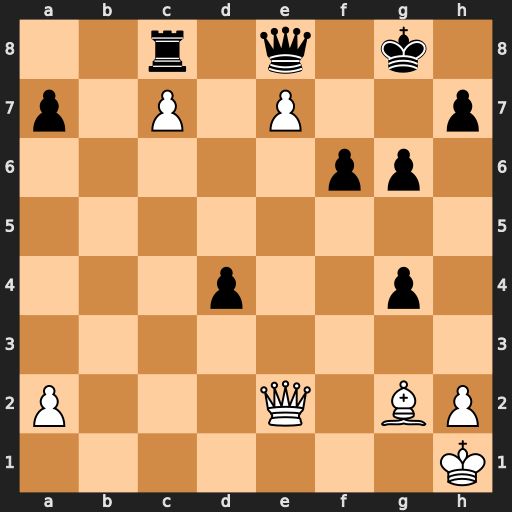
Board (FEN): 2r1q1k1/p1P1P2p/5pp1/8/3p2p1/8/P3Q1BP/7K
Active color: w
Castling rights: -
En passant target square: -
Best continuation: Qe6+ Kg7 Bc6